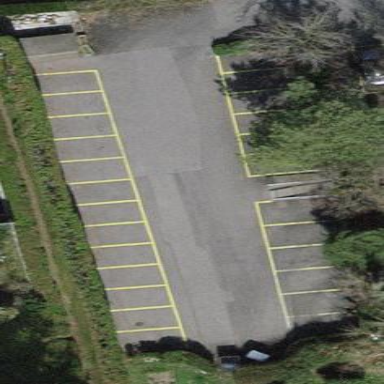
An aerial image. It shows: Parking lane designated for parking.